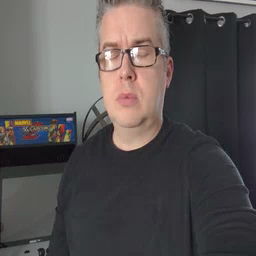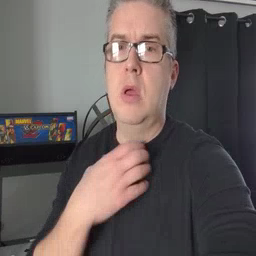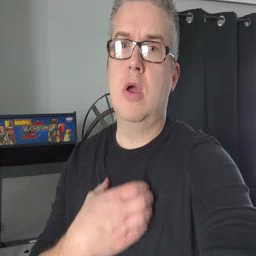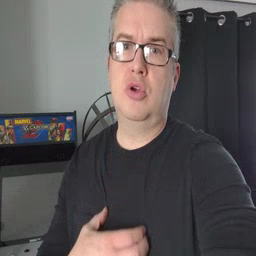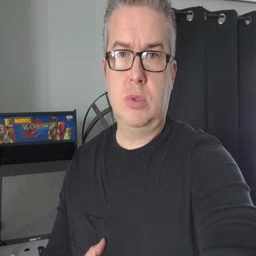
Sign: hungry